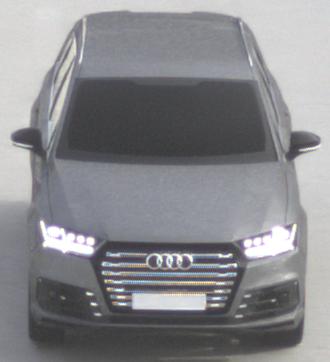
Make: Audi
Model: SQ7
Detailed model: -
Model produced from: 2016
Model produced until: 2018
Doors: 5
Color: gray
Road condition: dry road
Daytime: morning or afternoon
Contrast: low contrast